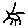
Label: sun